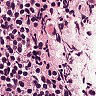
Metastatic tissue present: no